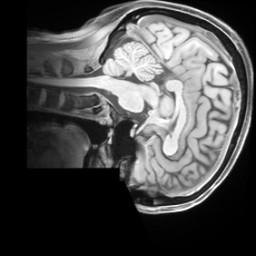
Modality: T1w
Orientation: sagittal